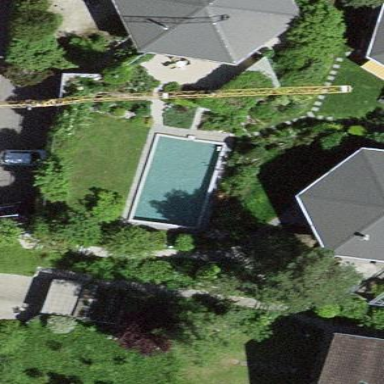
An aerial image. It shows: Swimming pool located in leisure land.